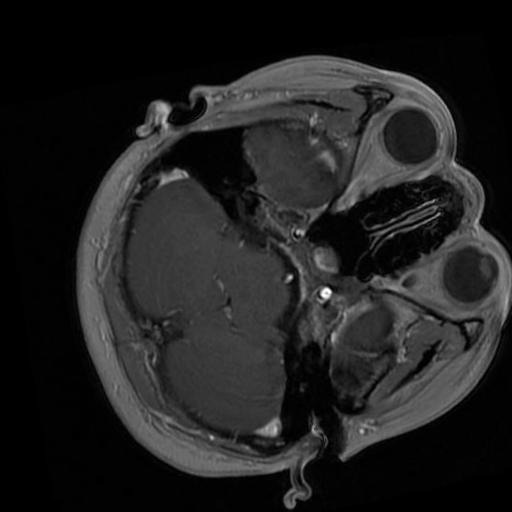
Label: brain_tumor